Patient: sex M, age 69
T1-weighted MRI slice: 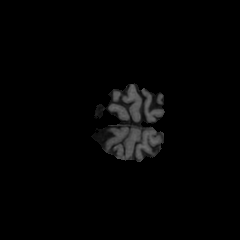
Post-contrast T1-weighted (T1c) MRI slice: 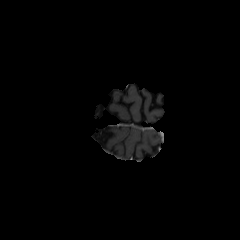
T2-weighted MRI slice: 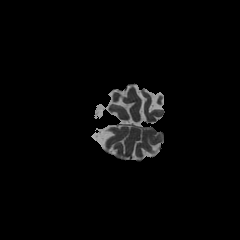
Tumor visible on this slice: no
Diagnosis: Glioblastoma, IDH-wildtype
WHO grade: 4